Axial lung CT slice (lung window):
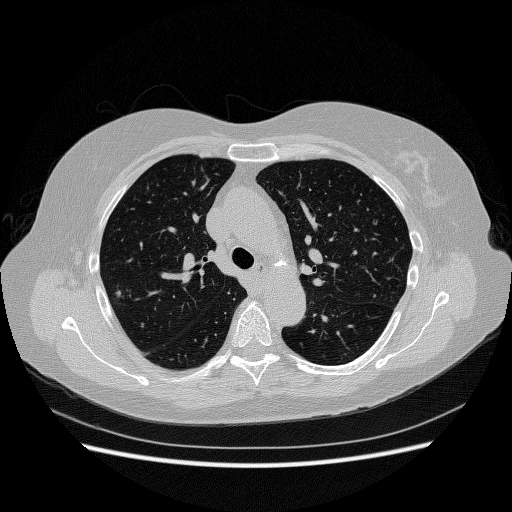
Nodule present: no